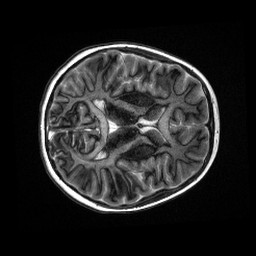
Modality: MP2RAGE
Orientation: axial
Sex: female
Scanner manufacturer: siemens
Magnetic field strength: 3 T
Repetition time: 5 s
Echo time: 0.00355 s